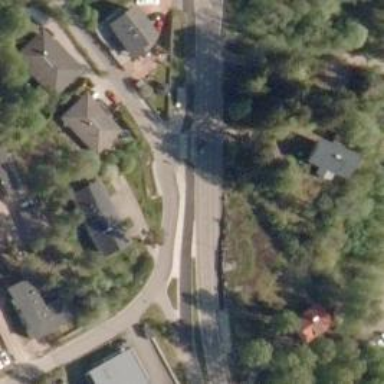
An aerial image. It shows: Road with "give way" sign.